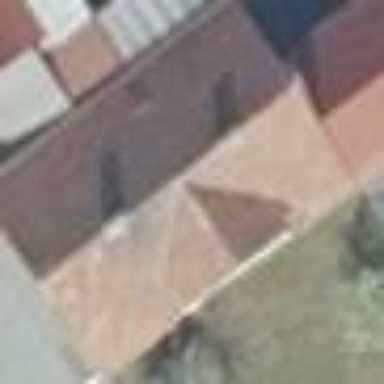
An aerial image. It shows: Building.